Aerial crown-view tile of a tropical tree (Barro Colorado Island, Panama), acquired 20250317:
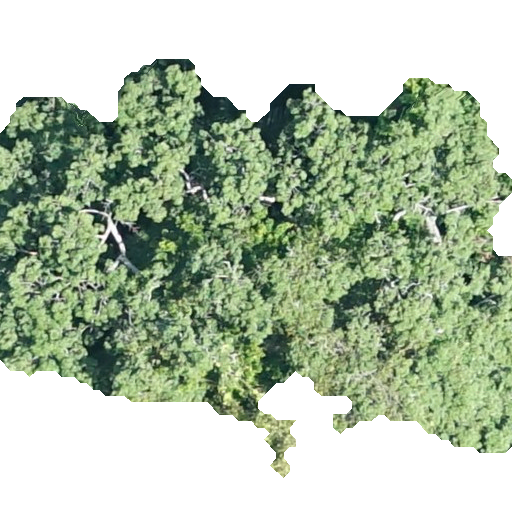
Species: Ceiba pentandra
GBIF accepted scientific name: Ceiba pentandra
Crown area: 244.42 m²